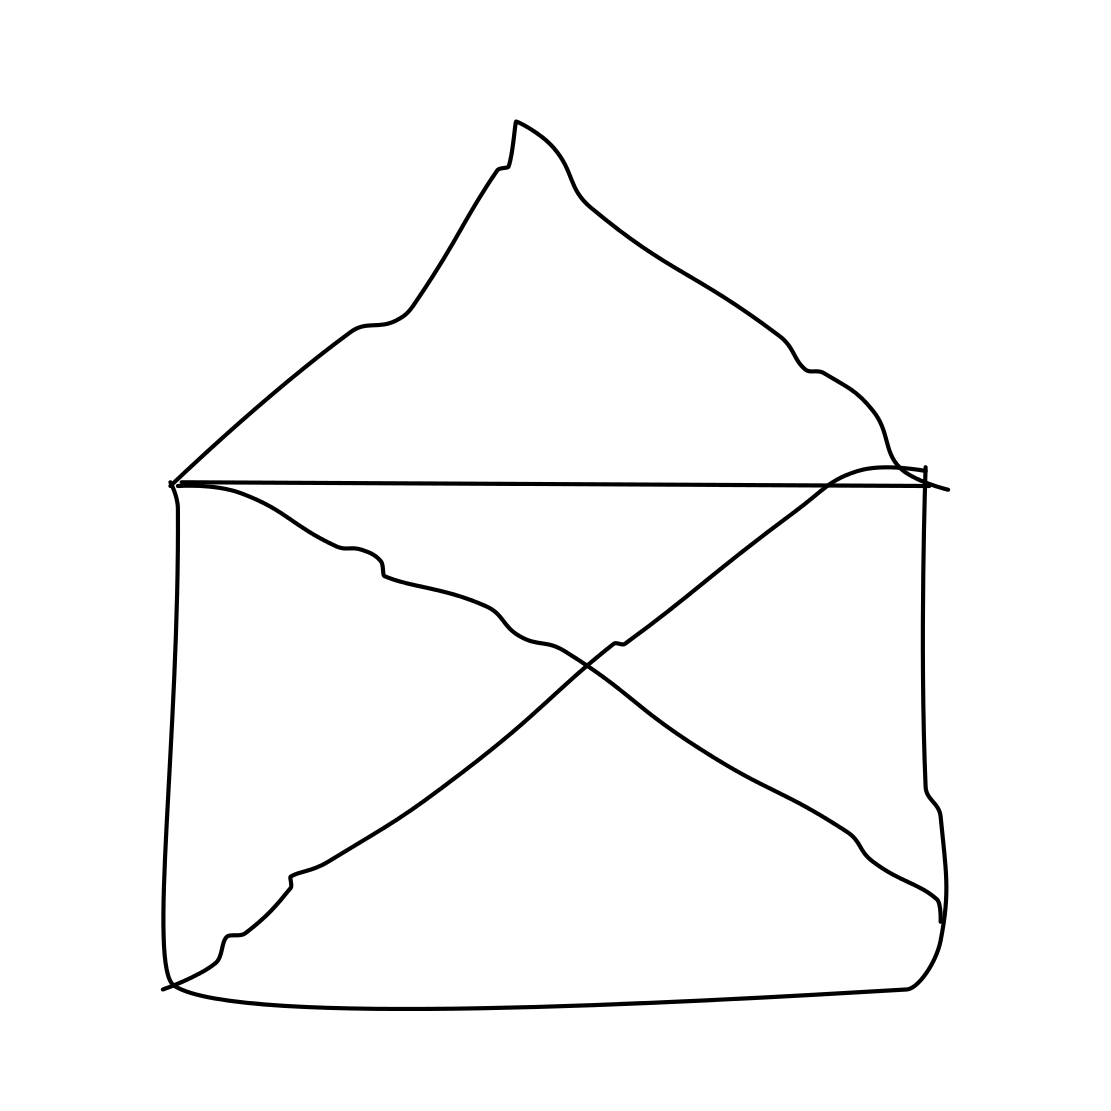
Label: envelope